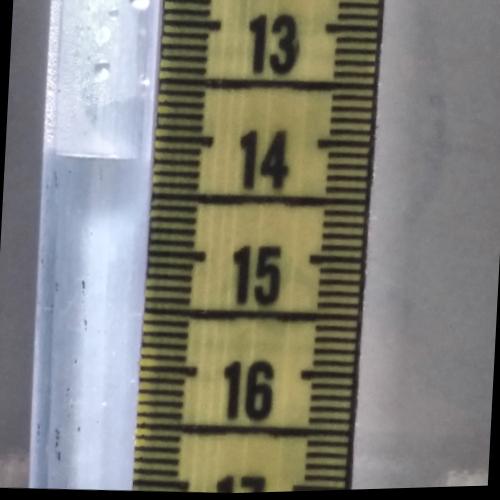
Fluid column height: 14.2 cm